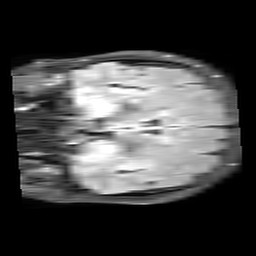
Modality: FLAIR
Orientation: coronal
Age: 53
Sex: female
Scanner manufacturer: philips
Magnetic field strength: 3 T
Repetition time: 11 s
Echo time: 0.125 s